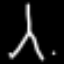
Label: The Eiffel Tower